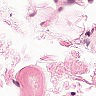
Metastatic tissue present: no